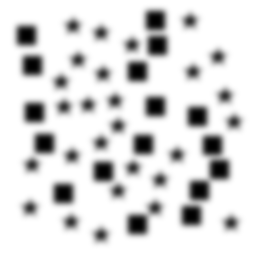
Squares: 17
Triangles: 0
Stars: 27
Total shapes: 44